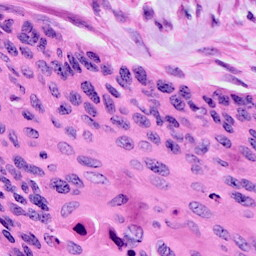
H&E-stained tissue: Cervix